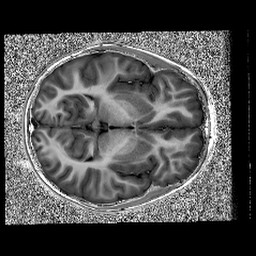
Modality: UNIT1
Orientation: axial
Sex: female
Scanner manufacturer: siemens
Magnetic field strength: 3 T
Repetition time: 5 s
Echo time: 0.00368 s